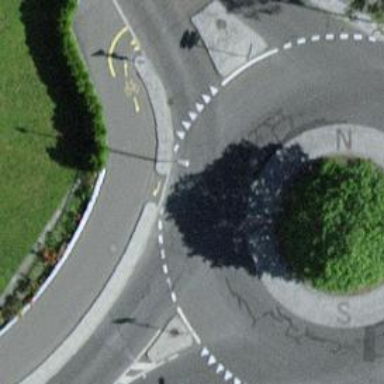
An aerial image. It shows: Asphalt cycleway.